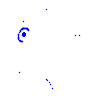
Particle: pion